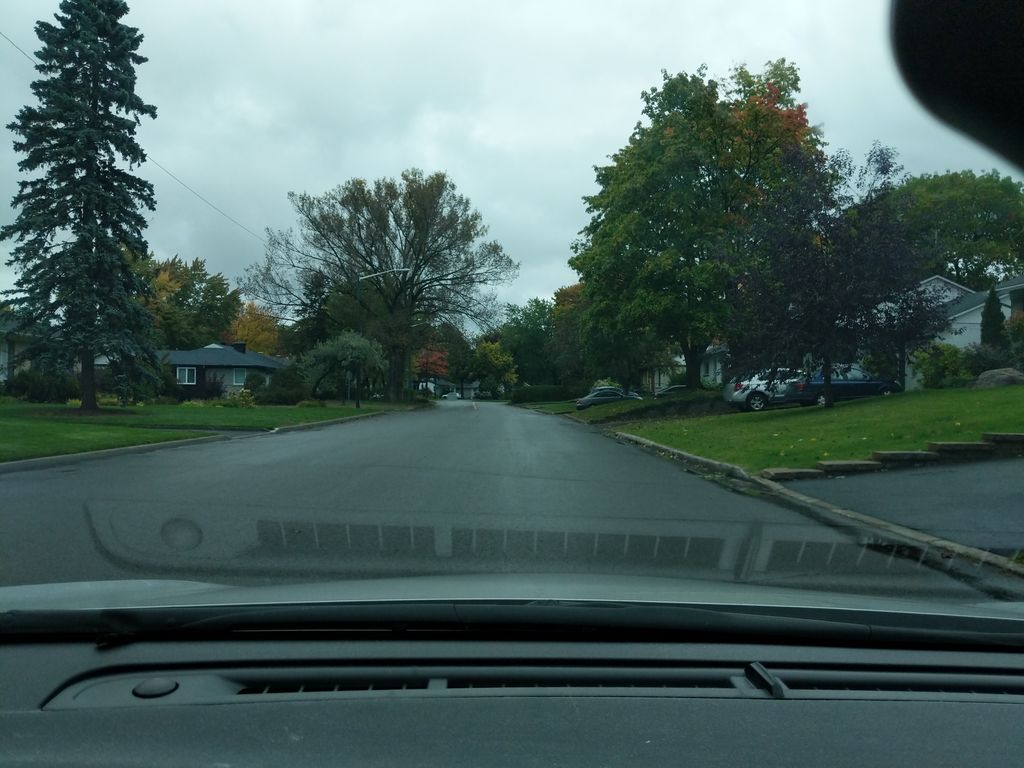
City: quebec_city